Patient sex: M
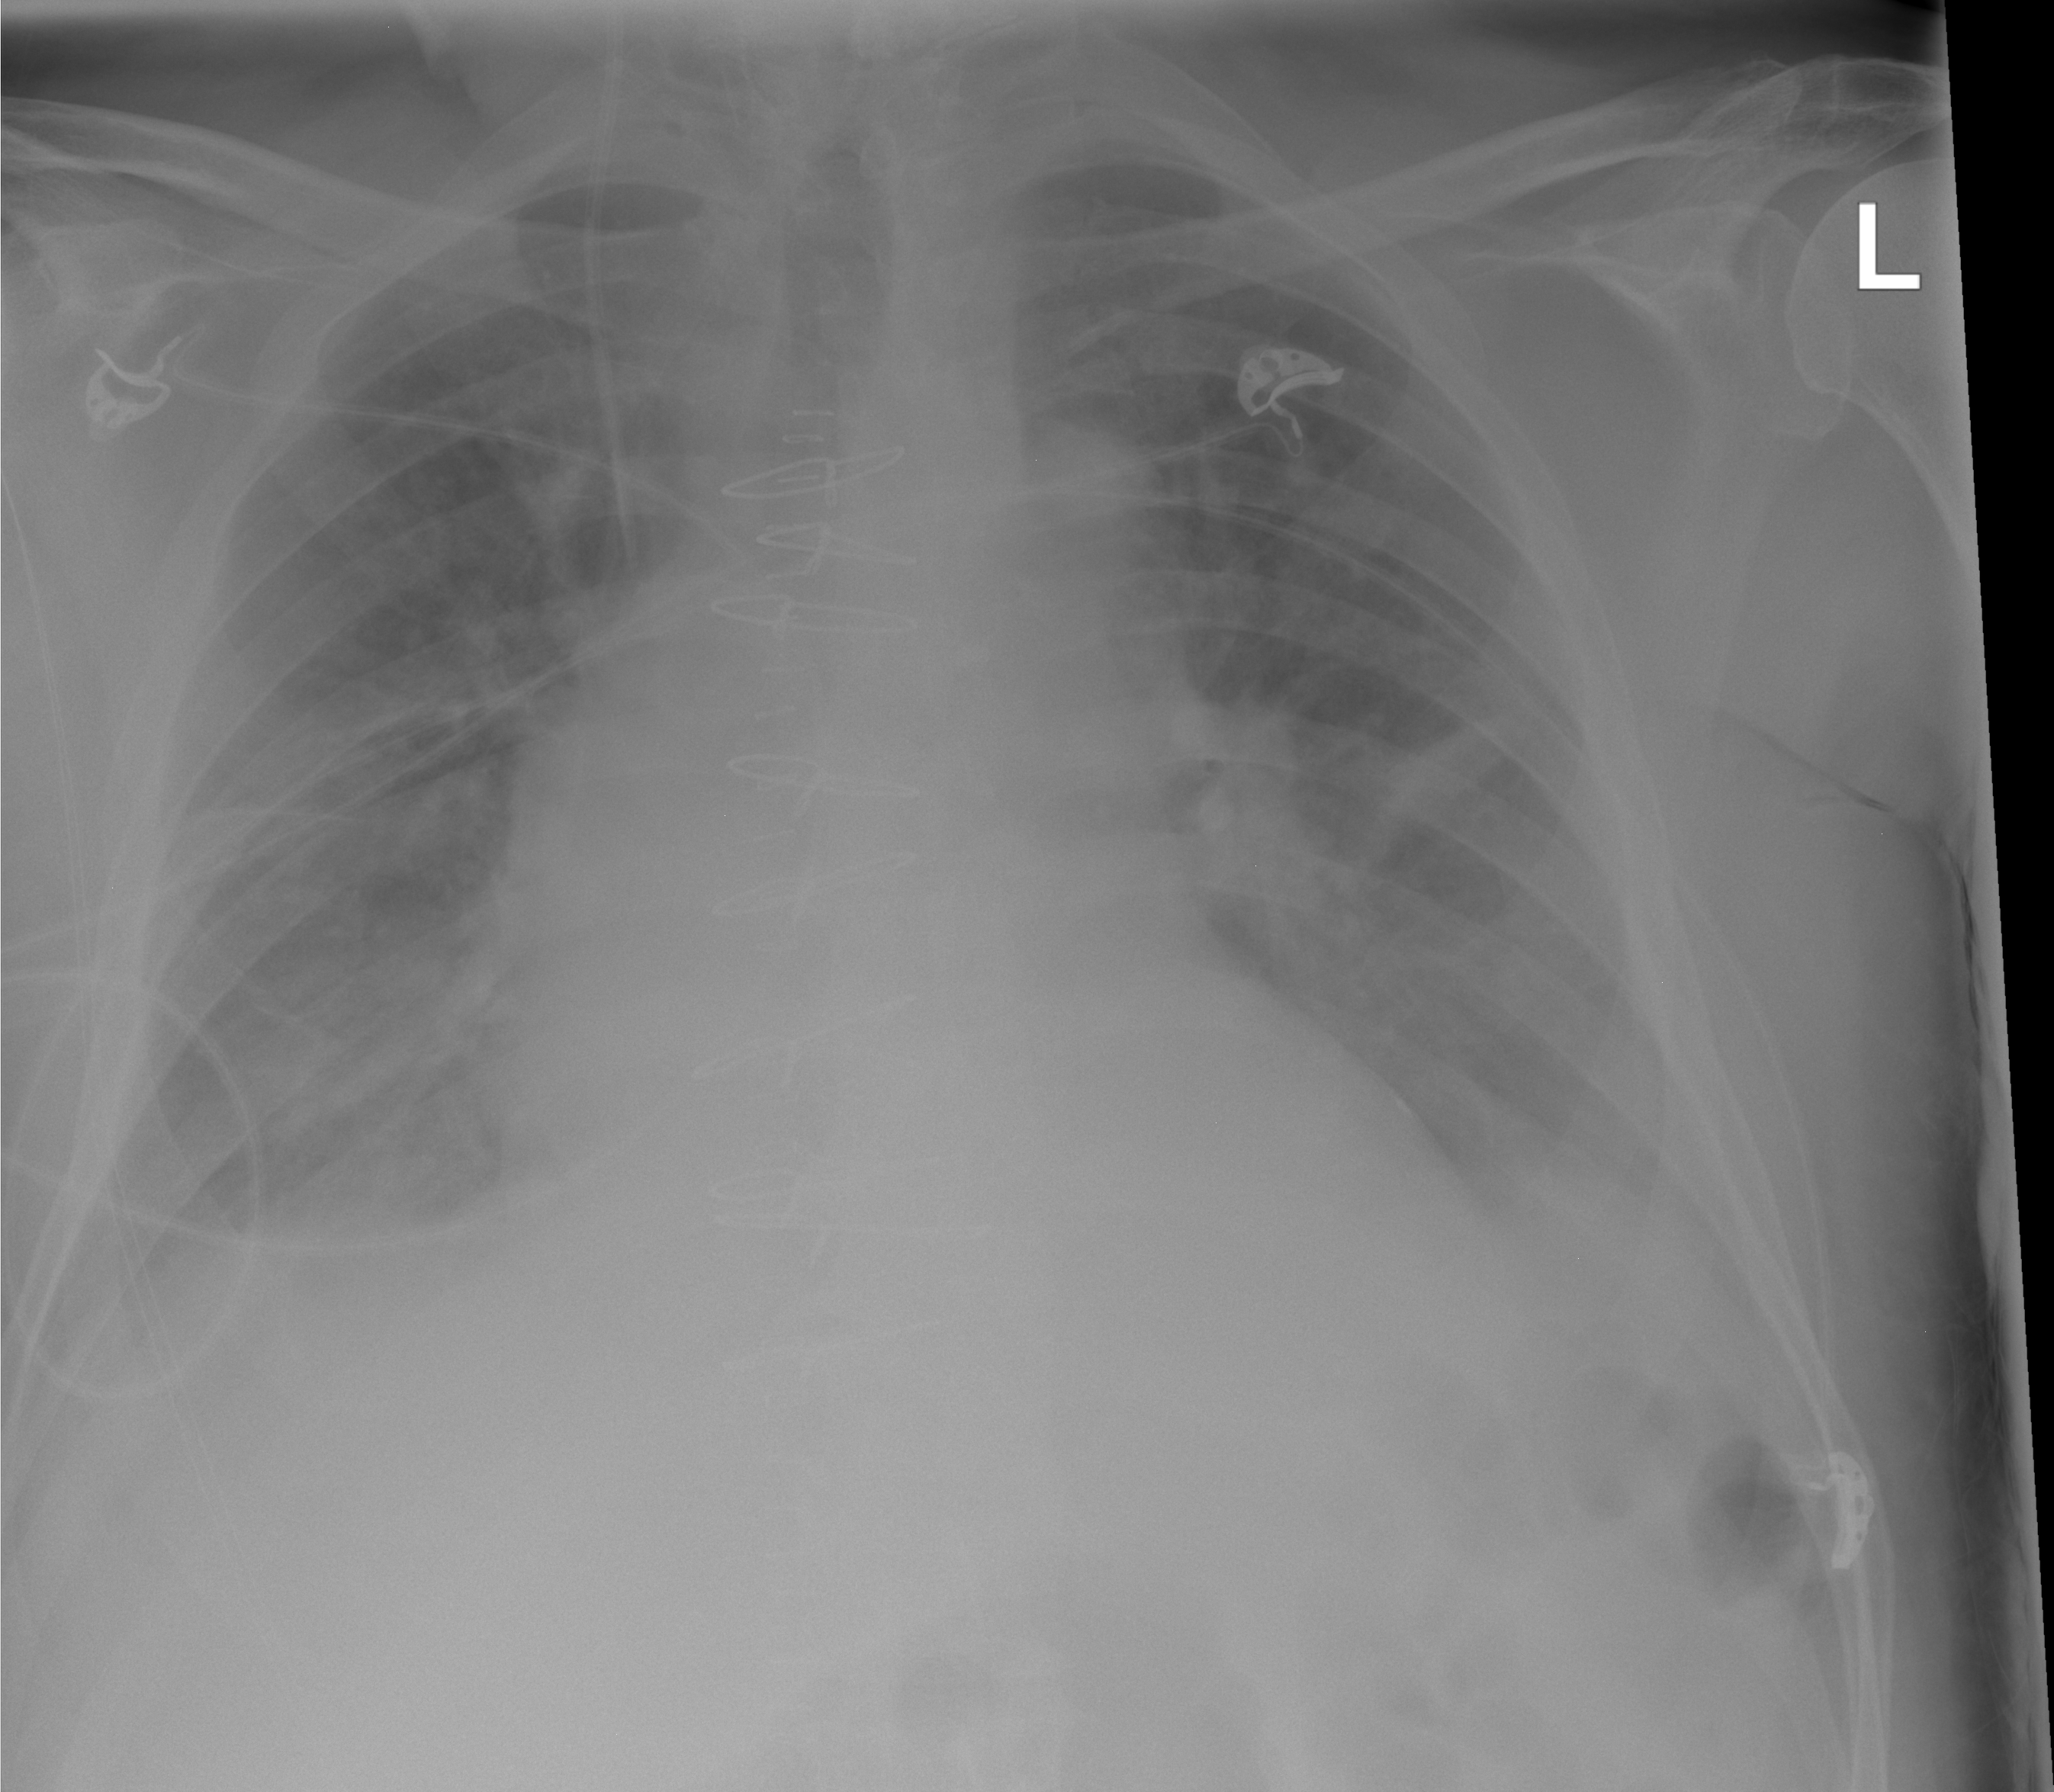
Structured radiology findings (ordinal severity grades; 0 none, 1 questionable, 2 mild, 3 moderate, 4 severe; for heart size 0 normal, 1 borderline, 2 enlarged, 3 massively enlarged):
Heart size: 0
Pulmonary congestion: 0
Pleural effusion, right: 2
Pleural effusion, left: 2
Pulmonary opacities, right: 0
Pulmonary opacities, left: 0
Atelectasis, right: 0
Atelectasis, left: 2